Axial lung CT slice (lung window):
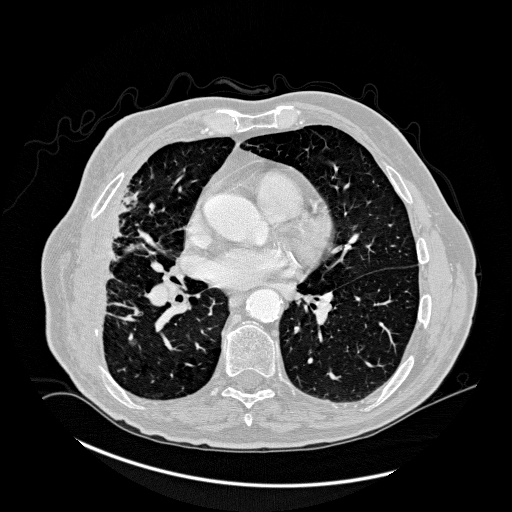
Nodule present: no